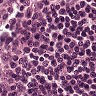
Metastatic tissue present: no